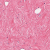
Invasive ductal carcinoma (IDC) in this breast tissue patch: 0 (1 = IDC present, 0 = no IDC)